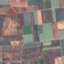
Land use / land cover class: PermanentCrop